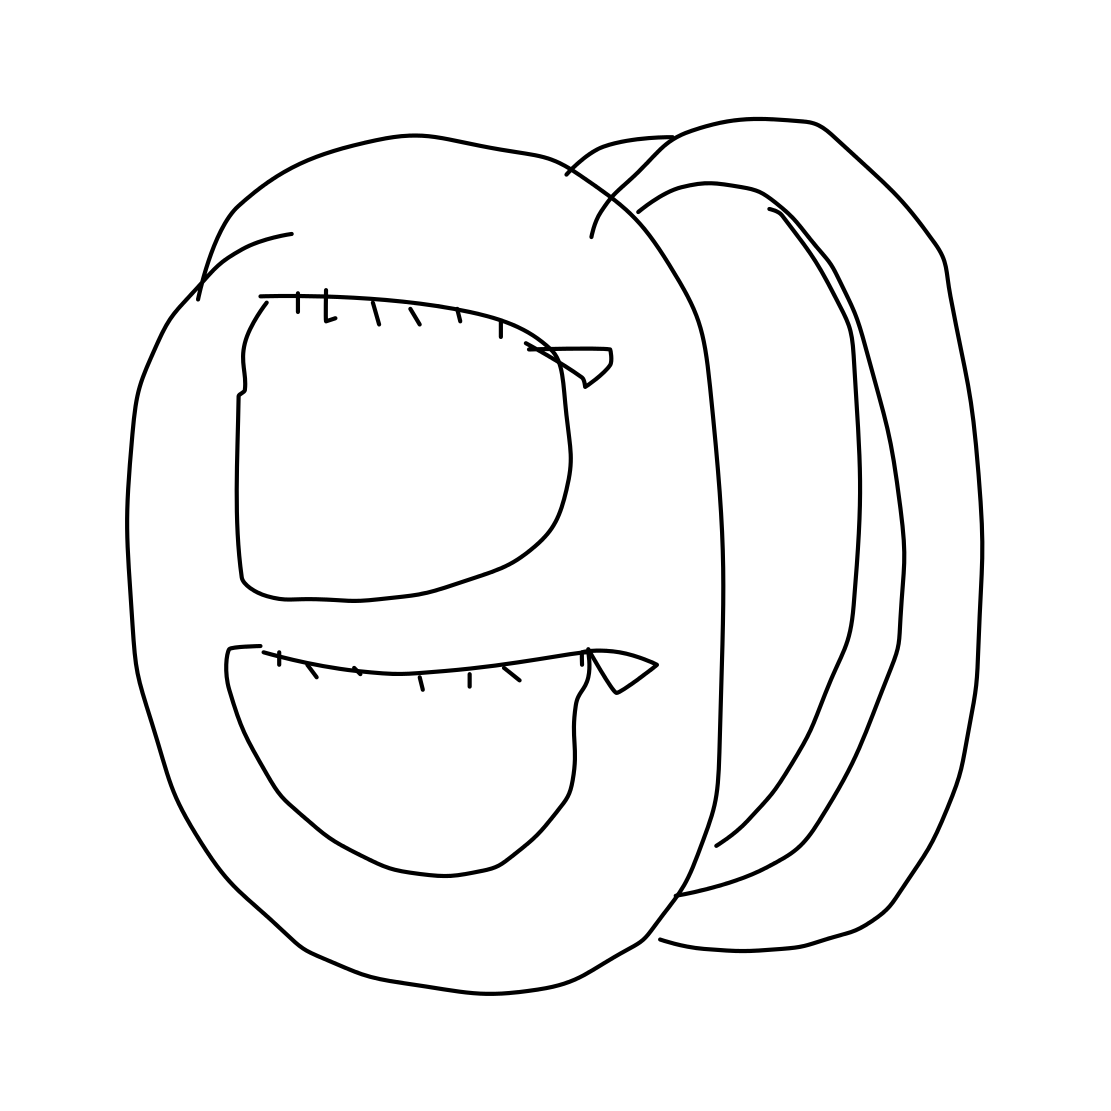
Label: backpack